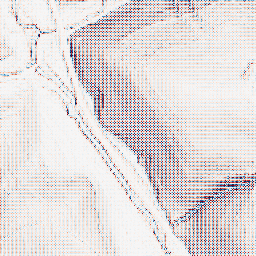
Category: wavelet
Decomposition family: wavelet_dwt
Decomposition parameters: wavelet: haar
level: 1
Upsampling method: sinc_blackman
Upsampling parameters: scale: 4
kernel_size: 4
Upsampling scale: 4